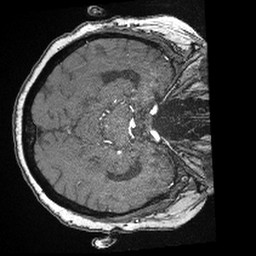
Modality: angio
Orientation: axial
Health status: ill
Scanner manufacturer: siemens
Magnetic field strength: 3 T
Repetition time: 0.021 s
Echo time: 0.00343 s